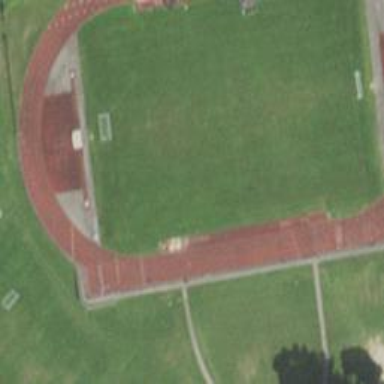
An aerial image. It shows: Track located within leisure land area.